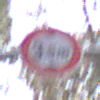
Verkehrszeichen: TatsaechlicheHoehe
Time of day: MorningAfternoon
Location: Outdoor (Nature)
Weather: Overcast
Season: Autumn
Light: Natural